Aerial crown-view tile of a tropical tree (Barro Colorado Island, Panama), acquired 20240611:
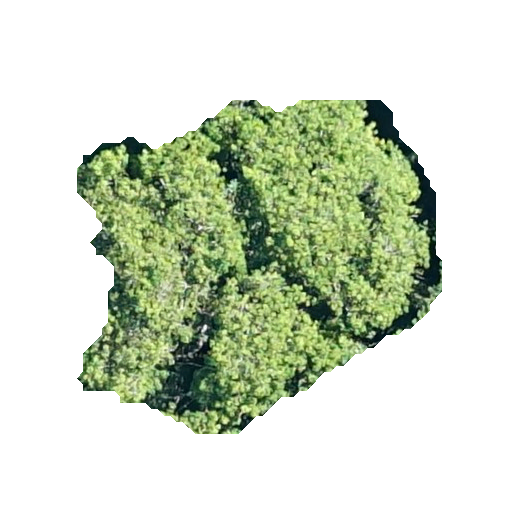
Species: Handroanthus guayacan
GBIF accepted scientific name: Handroanthus guayacan
Crown area: 140.242 m²